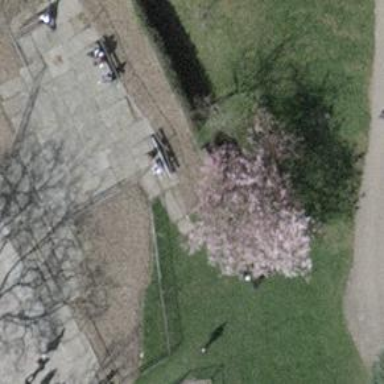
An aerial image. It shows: Bench for seating.